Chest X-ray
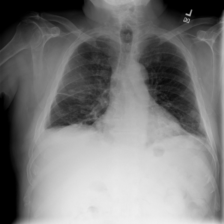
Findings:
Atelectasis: negative
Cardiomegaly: negative
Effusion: positive
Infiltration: negative
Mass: negative
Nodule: negative
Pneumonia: negative
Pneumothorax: negative
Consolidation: negative
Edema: negative
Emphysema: negative
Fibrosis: negative
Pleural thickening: positive
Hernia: negative